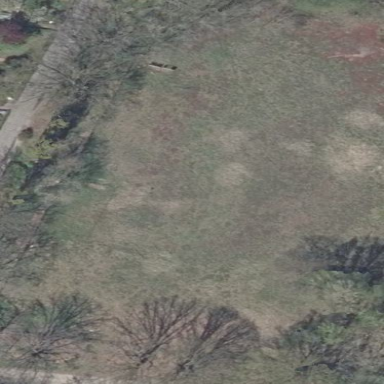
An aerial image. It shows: Area covered with grass.